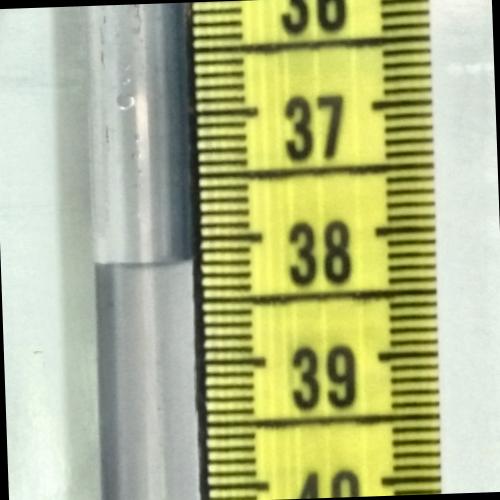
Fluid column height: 38.2 cm